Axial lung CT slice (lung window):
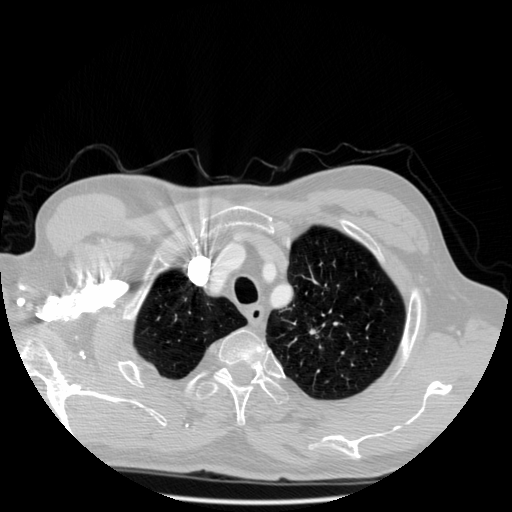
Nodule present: no